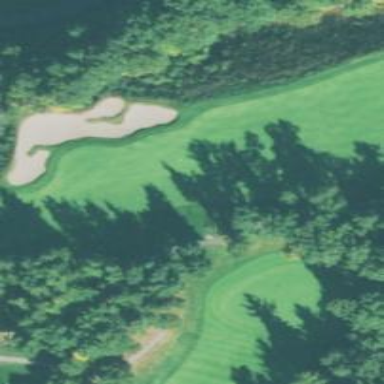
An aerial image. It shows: Golf hole.